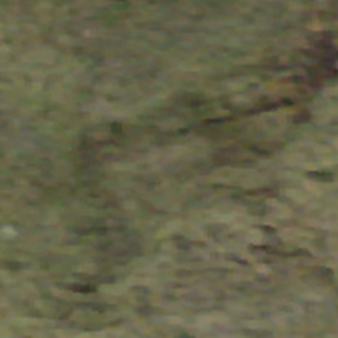
Label: other